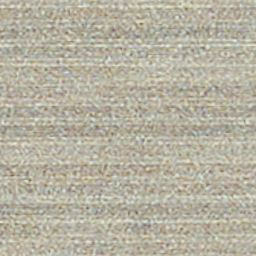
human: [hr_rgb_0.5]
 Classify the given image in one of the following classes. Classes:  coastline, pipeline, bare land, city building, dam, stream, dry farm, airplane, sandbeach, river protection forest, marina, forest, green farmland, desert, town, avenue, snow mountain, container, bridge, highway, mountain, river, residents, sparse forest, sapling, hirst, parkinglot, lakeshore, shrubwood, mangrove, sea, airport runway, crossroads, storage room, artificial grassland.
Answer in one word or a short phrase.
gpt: dry farm